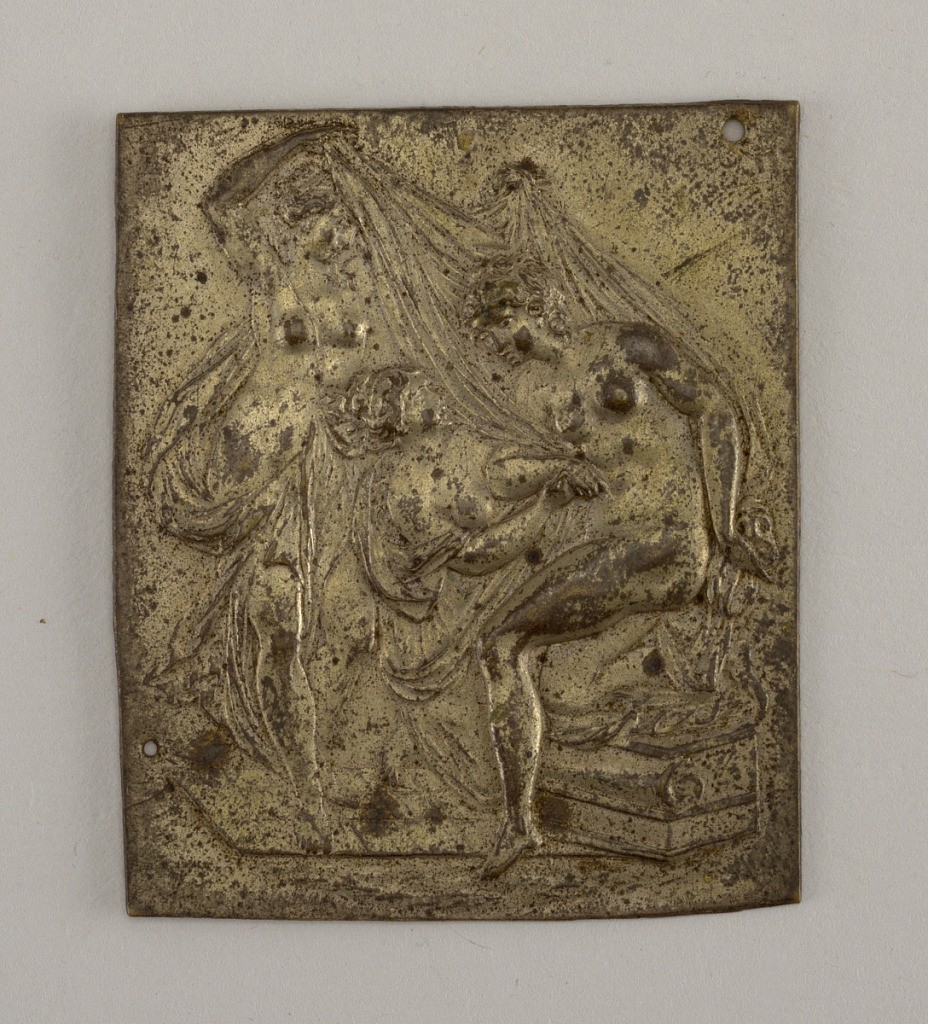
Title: Mount
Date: early 19th century
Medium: Silver plated metal
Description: Classical female nudes with drapery. Silver plating worn off in places.